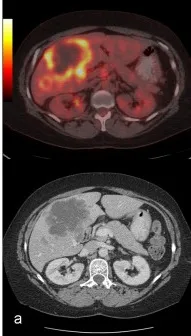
FDG-PET/CT image sets demonstrating progressive decrease in the functional and anatomic volume of the tumor with concurrent left lobe hypertrophy. Pre-treatment.
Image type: radiology (pet)